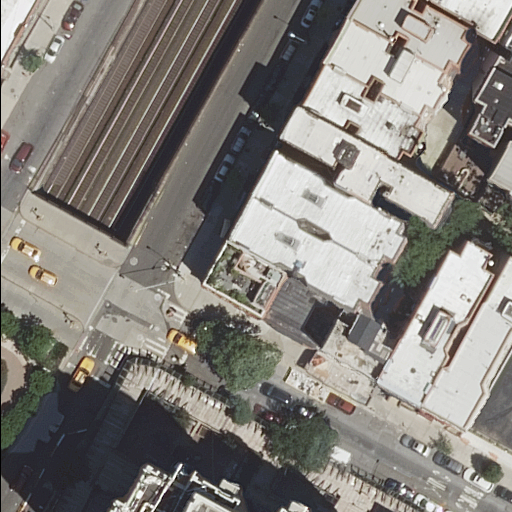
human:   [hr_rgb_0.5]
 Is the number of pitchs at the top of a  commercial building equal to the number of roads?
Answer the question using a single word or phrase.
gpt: no

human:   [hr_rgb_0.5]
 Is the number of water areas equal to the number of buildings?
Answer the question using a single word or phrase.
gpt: no

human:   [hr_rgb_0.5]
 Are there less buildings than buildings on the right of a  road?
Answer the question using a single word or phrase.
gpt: no

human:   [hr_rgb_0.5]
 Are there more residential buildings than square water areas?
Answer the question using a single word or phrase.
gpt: yes

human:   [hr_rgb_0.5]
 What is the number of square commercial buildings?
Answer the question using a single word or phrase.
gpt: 0

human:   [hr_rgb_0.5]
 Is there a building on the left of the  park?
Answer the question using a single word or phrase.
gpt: no

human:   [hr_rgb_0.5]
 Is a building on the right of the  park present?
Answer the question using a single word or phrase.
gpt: yes

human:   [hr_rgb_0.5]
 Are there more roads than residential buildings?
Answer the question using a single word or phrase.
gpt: no

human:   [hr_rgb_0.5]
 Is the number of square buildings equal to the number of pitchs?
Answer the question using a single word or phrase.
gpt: no

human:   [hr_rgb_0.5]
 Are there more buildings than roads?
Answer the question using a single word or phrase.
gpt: no

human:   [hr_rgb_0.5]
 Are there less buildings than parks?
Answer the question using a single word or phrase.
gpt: no

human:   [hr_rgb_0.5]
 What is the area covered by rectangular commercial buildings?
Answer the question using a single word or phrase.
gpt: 0m2

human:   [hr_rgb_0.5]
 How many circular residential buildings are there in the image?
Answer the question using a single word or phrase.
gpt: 0

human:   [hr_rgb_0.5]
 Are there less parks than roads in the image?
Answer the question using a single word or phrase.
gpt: yes

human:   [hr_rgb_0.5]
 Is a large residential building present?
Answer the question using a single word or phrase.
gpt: no

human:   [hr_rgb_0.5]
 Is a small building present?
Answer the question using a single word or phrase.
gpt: yes

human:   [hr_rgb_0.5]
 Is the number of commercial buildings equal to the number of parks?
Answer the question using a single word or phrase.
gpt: no

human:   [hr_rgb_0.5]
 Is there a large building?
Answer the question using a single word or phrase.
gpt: no

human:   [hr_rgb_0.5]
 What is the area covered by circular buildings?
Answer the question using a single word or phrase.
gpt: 0m2

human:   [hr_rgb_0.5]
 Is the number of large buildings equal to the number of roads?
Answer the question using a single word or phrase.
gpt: no

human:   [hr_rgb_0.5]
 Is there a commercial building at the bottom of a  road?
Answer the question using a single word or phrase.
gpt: no

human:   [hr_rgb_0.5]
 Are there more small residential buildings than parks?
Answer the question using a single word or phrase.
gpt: yes

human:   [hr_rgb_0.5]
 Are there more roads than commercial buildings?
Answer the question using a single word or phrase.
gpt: yes

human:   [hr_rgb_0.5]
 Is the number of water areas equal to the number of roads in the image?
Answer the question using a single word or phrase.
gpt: no

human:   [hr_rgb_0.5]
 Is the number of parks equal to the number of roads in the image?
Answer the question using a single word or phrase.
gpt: no

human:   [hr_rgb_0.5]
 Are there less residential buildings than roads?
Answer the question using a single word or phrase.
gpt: no

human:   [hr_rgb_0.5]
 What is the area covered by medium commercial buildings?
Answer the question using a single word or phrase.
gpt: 0m2

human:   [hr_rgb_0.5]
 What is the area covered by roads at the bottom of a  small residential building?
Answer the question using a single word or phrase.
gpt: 0m2

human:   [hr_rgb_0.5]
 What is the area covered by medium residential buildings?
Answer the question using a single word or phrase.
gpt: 2567m2

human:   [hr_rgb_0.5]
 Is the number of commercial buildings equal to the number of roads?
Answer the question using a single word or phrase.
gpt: no

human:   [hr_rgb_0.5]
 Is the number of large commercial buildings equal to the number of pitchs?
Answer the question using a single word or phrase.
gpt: no

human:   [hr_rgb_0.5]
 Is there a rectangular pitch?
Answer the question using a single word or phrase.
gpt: yes

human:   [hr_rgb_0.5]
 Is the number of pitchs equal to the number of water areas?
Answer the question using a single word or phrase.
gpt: no

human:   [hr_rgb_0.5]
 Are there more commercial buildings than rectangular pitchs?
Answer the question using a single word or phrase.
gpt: no

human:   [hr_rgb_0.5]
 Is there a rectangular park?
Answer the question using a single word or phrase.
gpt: yes

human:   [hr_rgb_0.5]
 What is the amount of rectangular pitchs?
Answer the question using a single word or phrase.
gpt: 1